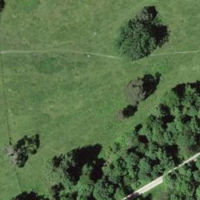
EUNIS habitat code: 23
Species observed at this site:
Prunus padus
Geum rivale